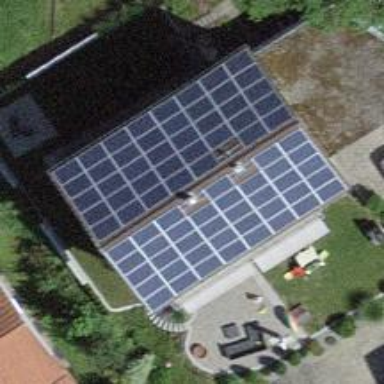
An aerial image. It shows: Solar power generator.